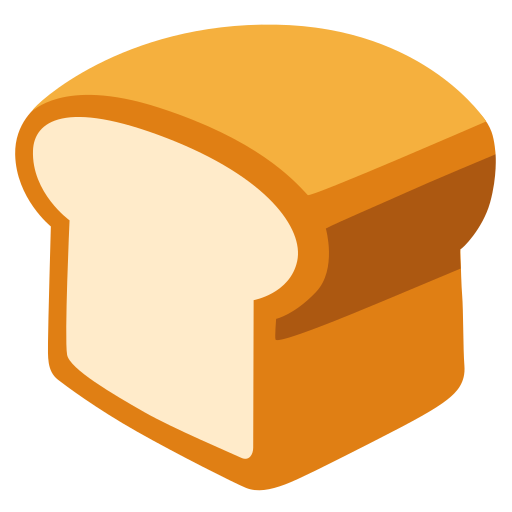
Emoji: 🍞